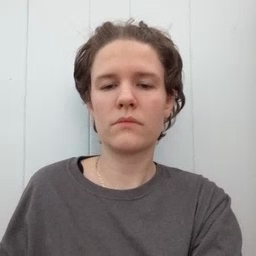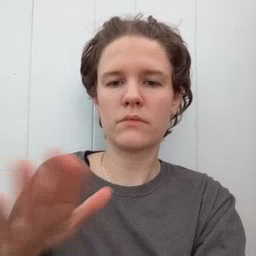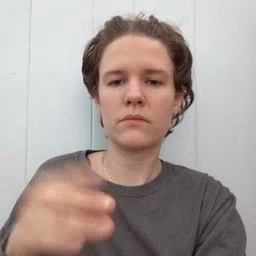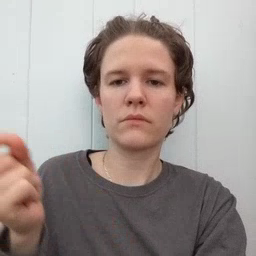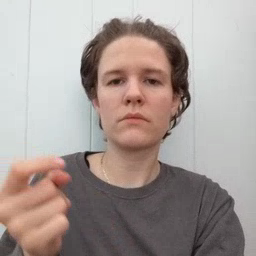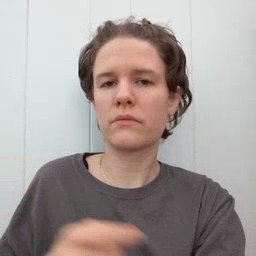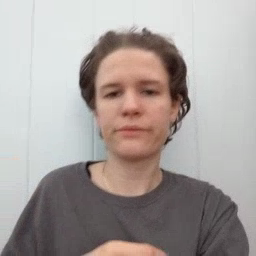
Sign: puppy